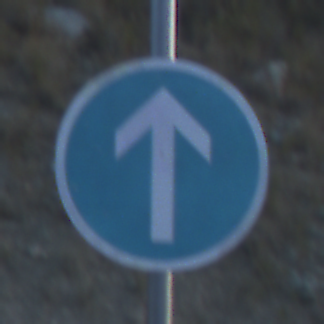
Verkehrszeichen: VorgeschriebeneFahrtrichtungGeradeaus
Umgebung: Outdoor, RoadRail
Tageszeit: SunriseSunset
Wetter: Clear
Licht: Natural
Jahreszeit: NotSpecified
Kontrast: LowContrast